Question: I am trying to implement a user profile status bar in my webpage. For this I have done the following:
'''
<ul style="width:250px;background-color:#F5F5F5;">
<li style="width: 20%;background-color:#abb230;"/>
</ul>
'''
For this code I am getting the result below:

So here I want to remove the bullet to the left of the green bar, and make the green bar flush left.
I have tried doing this:
'''
<ul style="width:250px;background-color:#F5F5F5;list-style:none;">
<li style="width: 20%;background-color:#abb230;"/>
</ul>
'''
But this makes the entire '<ul>' element disappear.
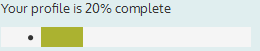
Answer: Try:
'''
ul {
width: 250px;
background-color: #F5F5F5;
list-style-type: none;
padding: 0;
}
li {
width: 20%;
background-color: #abb230;
height: 20px;
}
'''
<URL>